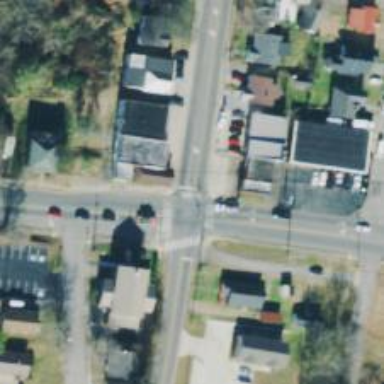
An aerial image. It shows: Secondary road with separate asphalt sidewalk.